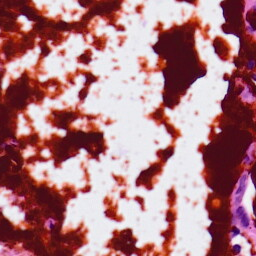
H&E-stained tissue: Lung